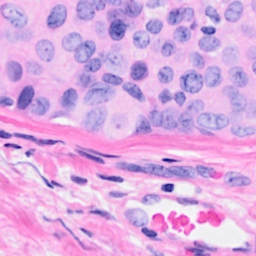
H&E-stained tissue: Breast